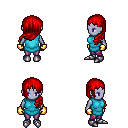
a pixel art fantasy rpg character, female body template, dark elf, purple skin, teal tunic, magenta pants, red left-swept hairstyle, gold gloves, metal boots, four views (front, back, left, right), 2x2 character sprite sheet, small pixel art, hard edges, no anti-aliasing